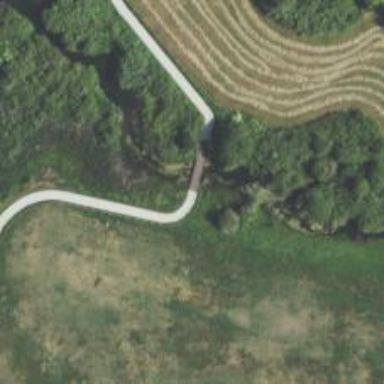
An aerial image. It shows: Path leading to bridge.